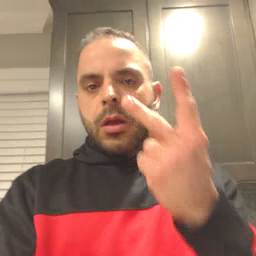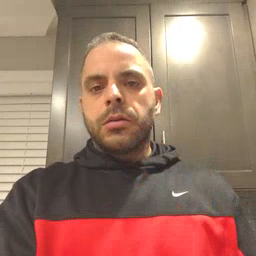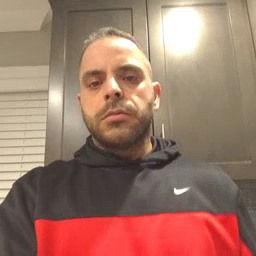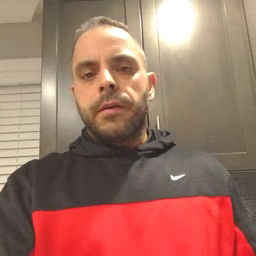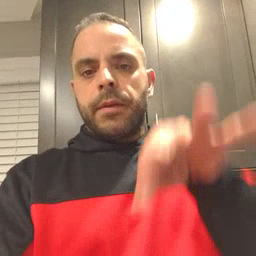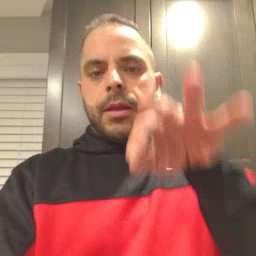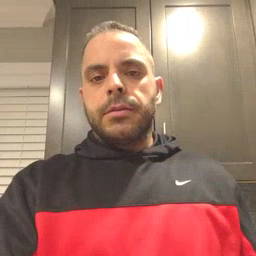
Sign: find